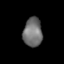
Tissue: lung
Cell type: Endothelial cells
Senescence score: 0.6058
Nuclear area (px): 538
Mean DAPI intensity: 112.303